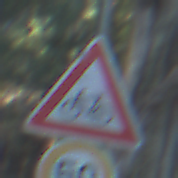
Verkehrszeichen: RadverkehrRechts
Zusatzzeichen unten: Geschwindigkeit50
Umgebung: Outdoor, Nature
Tageszeit: MorningAfternoon
Wetter: Clear
Licht: Natural
Jahreszeit: NotSpecified
Kontrast: LowContrast